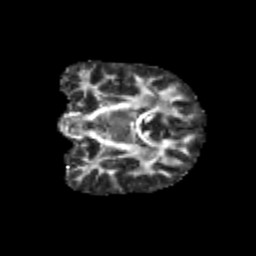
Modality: FA
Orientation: coronal
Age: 11
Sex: female
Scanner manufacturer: siemens
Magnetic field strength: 3 T
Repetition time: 3.8 s
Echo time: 0.07 s